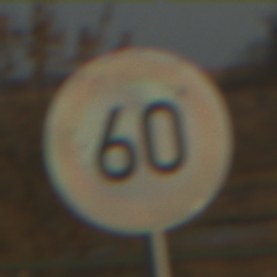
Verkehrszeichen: Geschwindigkeit60
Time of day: SunriseSunset
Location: Outdoor (RoadRail)
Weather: PartlyCloudy
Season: NotSpecified
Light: Natural